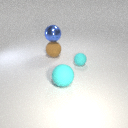
small cyan rubber sphere to the right of large cyan rubber sphere